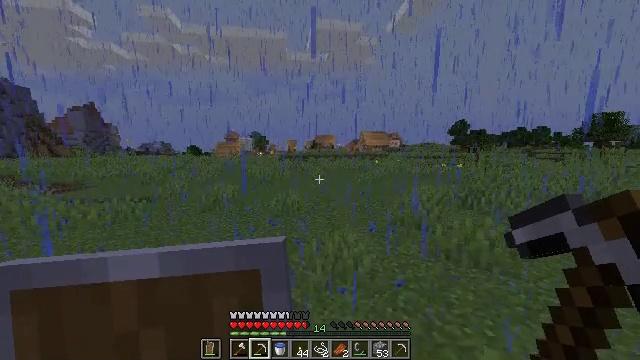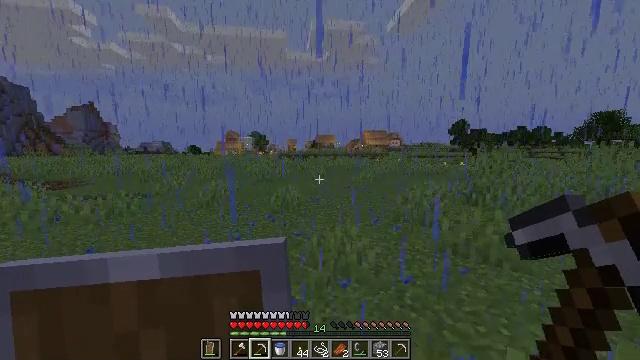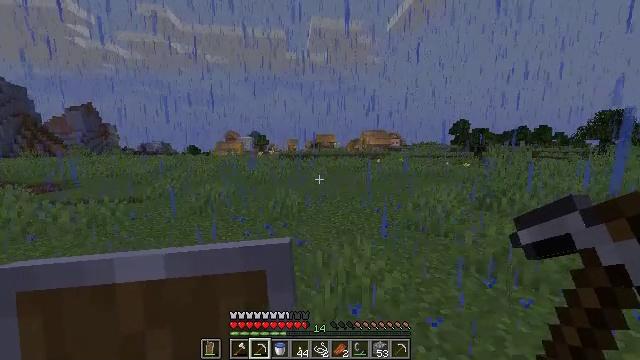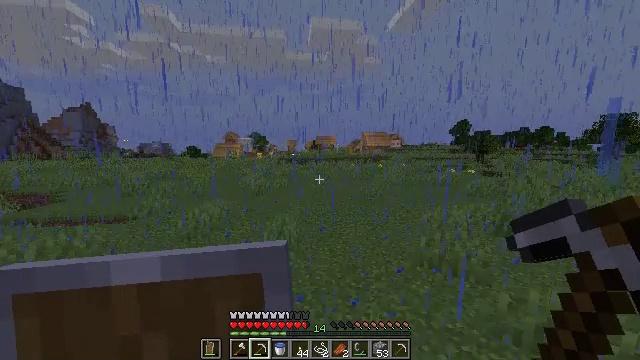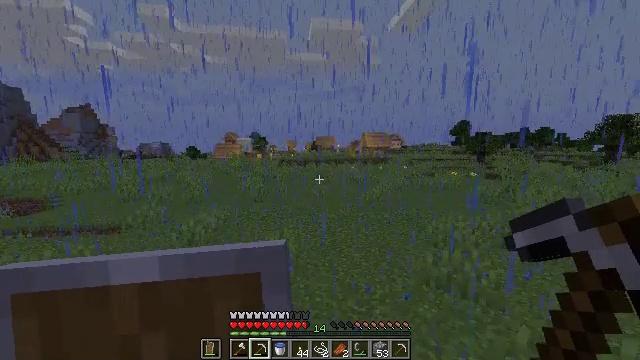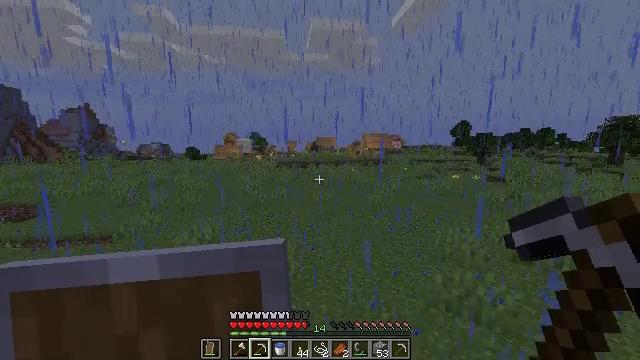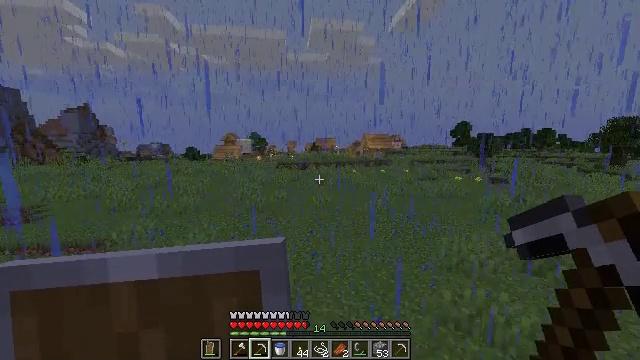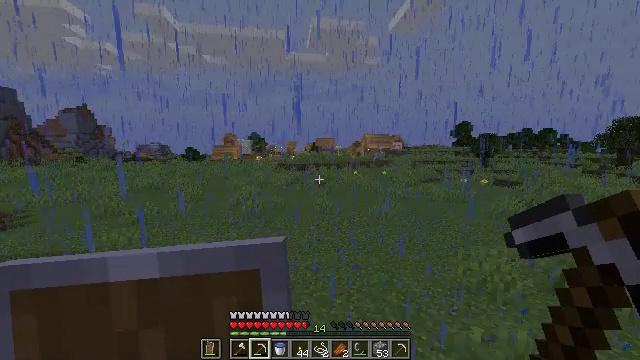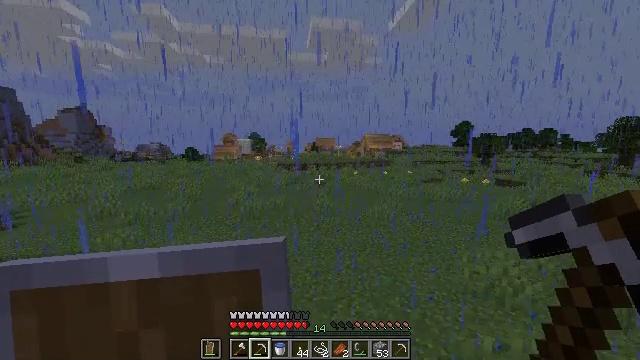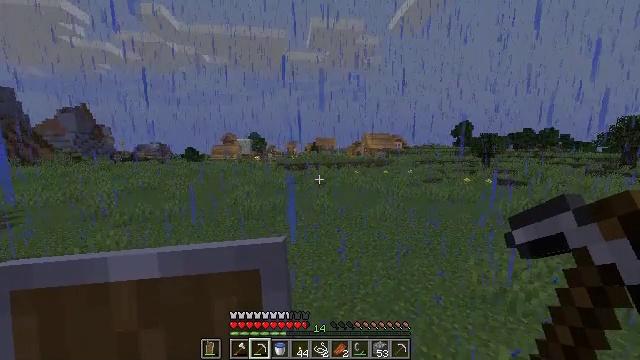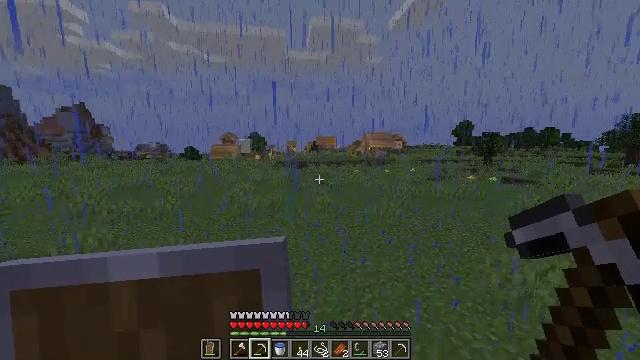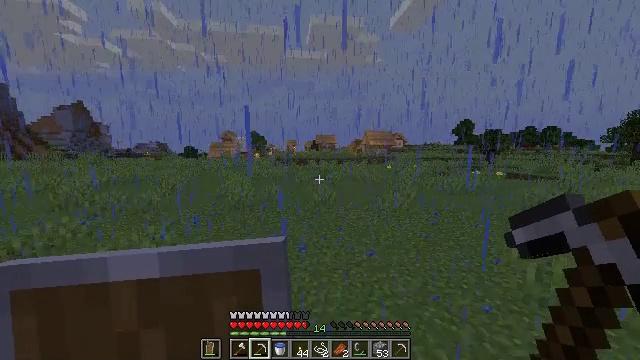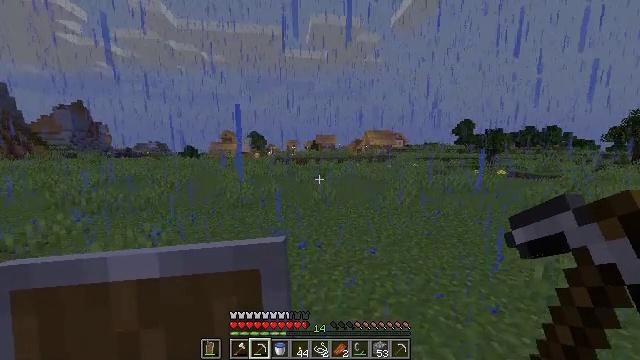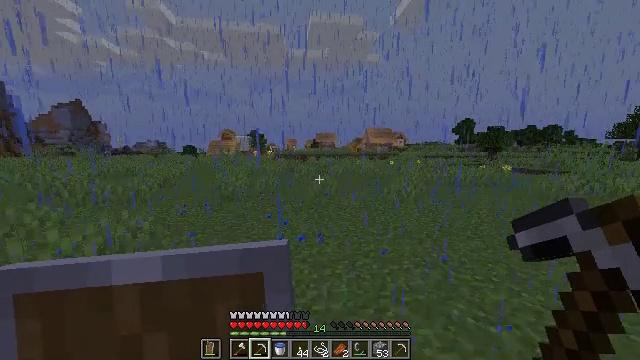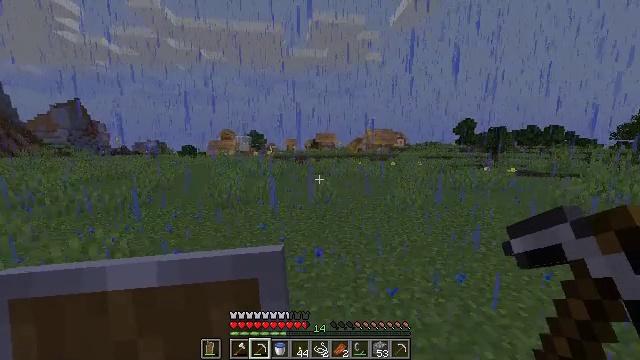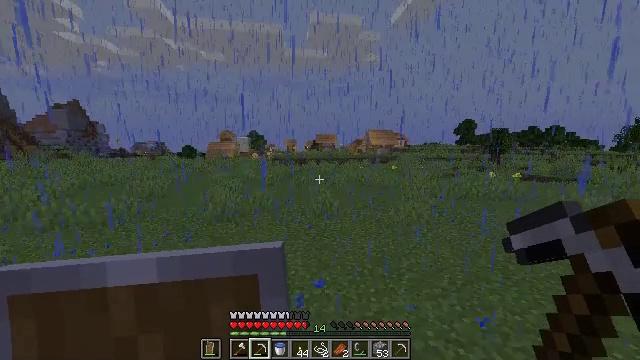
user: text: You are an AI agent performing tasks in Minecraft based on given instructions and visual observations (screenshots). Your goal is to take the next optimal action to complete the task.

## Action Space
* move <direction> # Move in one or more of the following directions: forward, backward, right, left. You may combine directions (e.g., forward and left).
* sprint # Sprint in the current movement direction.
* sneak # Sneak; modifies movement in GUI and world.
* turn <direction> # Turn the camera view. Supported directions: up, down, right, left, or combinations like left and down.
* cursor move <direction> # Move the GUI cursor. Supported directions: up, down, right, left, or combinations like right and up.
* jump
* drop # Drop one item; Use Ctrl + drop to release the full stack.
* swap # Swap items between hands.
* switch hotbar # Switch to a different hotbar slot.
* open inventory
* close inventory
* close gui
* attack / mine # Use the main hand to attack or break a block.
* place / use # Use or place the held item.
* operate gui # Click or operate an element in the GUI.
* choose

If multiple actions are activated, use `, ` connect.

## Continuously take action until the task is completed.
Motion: motion action
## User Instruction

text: Remove the yellow bed.
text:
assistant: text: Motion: move forward, sprint, jump
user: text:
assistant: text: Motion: move forward, sprint, jump
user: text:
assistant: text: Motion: move forward, sprint, jump
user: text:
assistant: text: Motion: move forward, sprint, jump
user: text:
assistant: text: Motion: move forward, sprint, jump
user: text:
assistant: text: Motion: move forward, sprint, jump
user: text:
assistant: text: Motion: move forward, sprint, jump
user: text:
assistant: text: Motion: move forward, sprint, jump
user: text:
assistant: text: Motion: move forward, sprint, jump
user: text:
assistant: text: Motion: move forward, sprint, jump
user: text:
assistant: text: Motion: move forward, sprint, jump
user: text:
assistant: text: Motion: move forward, sprint, jump
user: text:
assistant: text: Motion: move forward, sprint, jump
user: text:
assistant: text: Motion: move forward, sprint, jump
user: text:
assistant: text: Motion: move forward, sprint, jump
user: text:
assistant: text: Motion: move forward, sprint, jump
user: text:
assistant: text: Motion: move forward, sprint, jump
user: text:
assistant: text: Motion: move forward, sprint, jump
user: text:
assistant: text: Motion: move forward, sprint, jump
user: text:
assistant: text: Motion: move forward and move left, sprint, jump
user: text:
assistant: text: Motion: move forward and move left, sprint, jump
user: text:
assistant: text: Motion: move forward and move left, sprint, jump
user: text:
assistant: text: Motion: move forward and move left, sprint, jump
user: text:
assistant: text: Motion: move forward and move left, sprint, jump
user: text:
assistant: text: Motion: move forward and move left, sprint, jump
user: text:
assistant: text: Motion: move forward, sprint, jump
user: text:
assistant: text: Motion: move forward, sprint, jump
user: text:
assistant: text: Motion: move forward, sprint, turn left, jump
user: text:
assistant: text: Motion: move forward, sprint, jump
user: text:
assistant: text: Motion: move forward and move left, sprint, jump